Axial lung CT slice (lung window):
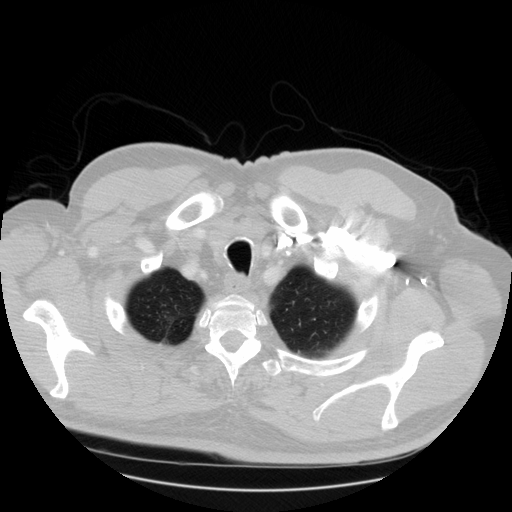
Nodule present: no